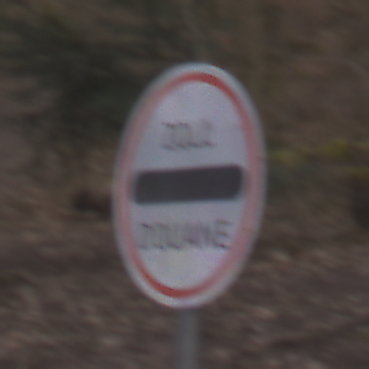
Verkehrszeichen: Zollstelle
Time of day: MorningAfternoon
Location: Outdoor (Nature)
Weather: Overcast
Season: Autumn
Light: Natural